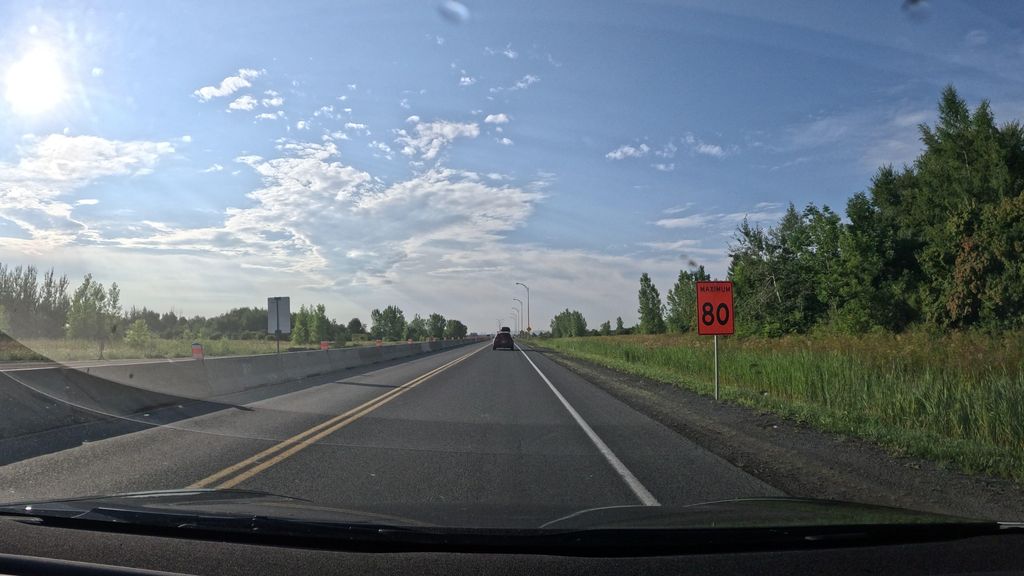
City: montreal